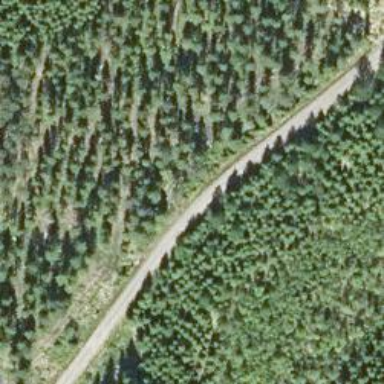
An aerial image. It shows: Unclassified road.